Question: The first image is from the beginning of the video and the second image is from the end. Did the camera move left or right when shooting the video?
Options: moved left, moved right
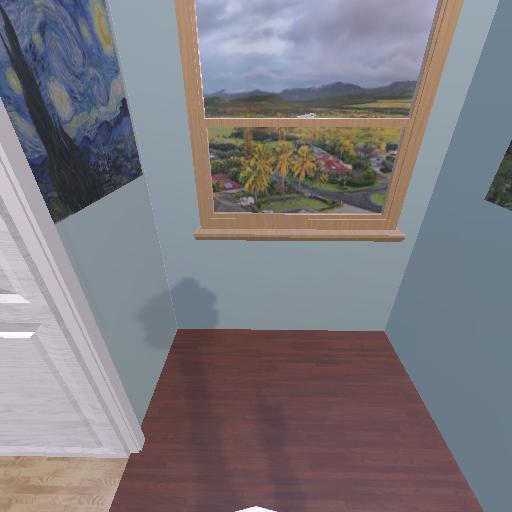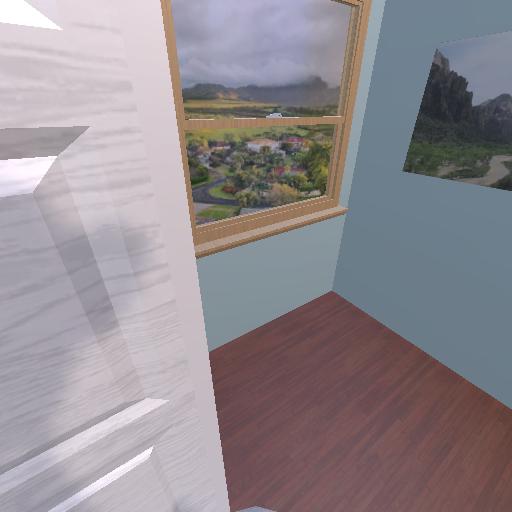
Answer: moved left